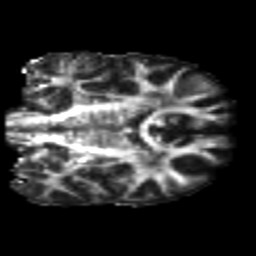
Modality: FA
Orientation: coronal
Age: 21
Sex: male
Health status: healthy
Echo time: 0.074 s